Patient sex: F
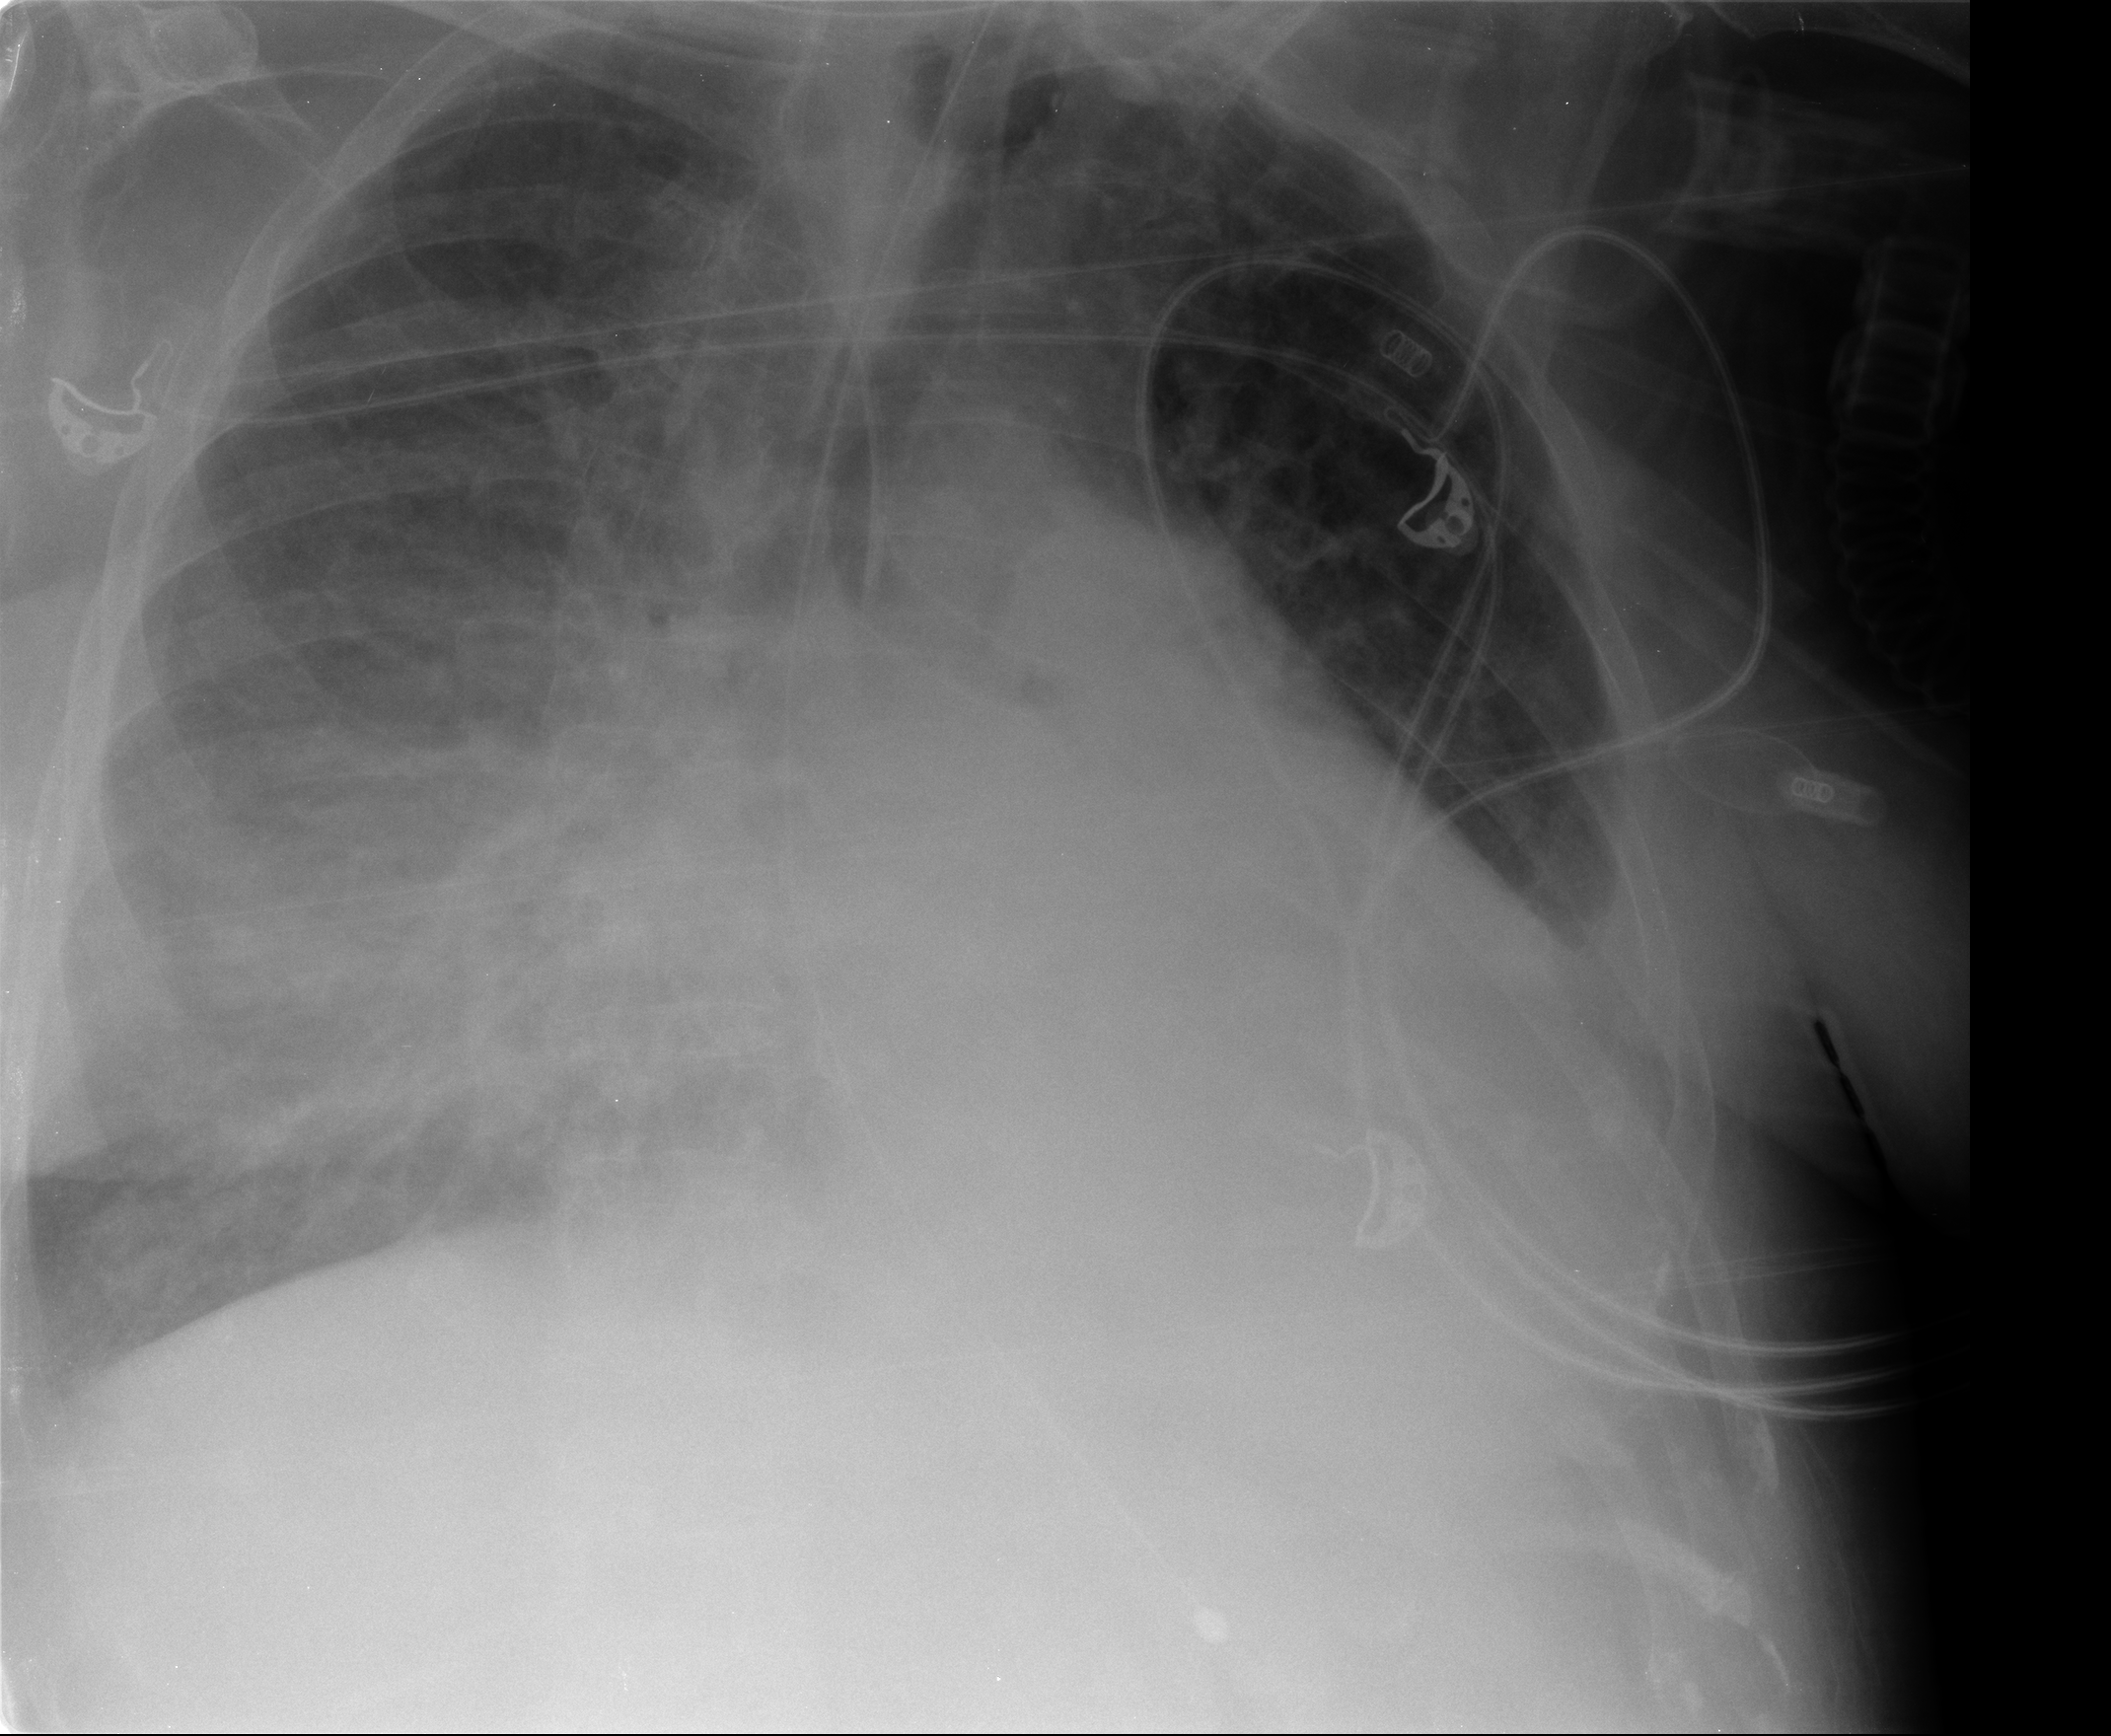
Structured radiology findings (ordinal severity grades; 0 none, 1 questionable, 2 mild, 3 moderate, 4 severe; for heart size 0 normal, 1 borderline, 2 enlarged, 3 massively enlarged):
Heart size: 2
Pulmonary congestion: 2
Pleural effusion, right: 0
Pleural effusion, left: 2
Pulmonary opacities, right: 3
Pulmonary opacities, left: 0
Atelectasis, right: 3
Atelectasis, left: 2